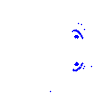
Particle: kaon